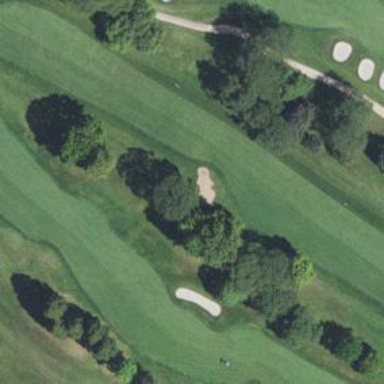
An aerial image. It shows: View of golf hole.